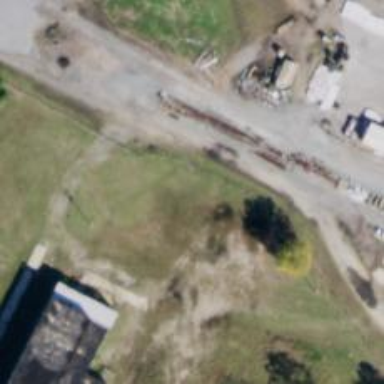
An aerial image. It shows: Yard meant for services.